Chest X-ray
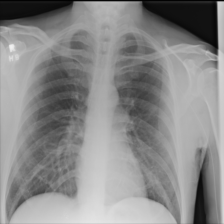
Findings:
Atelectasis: negative
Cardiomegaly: negative
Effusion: negative
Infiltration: negative
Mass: negative
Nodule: negative
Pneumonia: negative
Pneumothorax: negative
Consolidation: negative
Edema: negative
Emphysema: negative
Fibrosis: negative
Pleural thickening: negative
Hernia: negative